Interaction volume radius: 5 \u00c5
Interaction volume height: 10 \u00c5
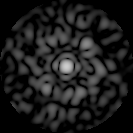
Disorder parameter: 0.7823